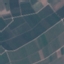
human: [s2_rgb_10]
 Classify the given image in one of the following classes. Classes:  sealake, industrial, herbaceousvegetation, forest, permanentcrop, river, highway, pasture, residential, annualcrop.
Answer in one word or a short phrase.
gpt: PermanentCrop